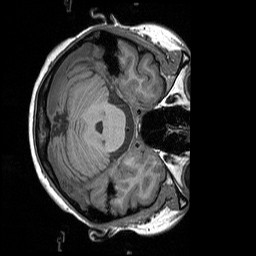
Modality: T1w
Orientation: axial
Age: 19
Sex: female
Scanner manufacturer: siemens
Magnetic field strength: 3 T
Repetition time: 1.9 s
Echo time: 0.00252 s